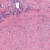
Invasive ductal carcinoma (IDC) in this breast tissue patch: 0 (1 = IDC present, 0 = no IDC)